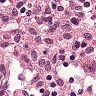
Metastatic tissue present: no